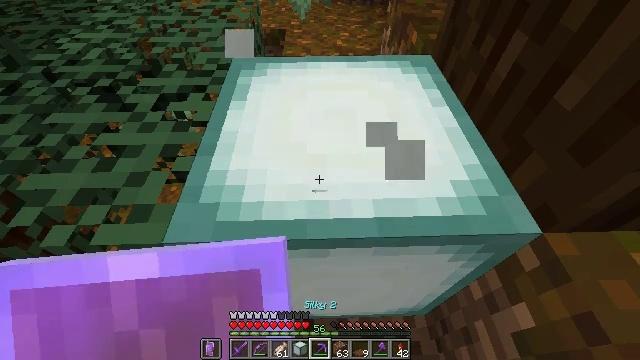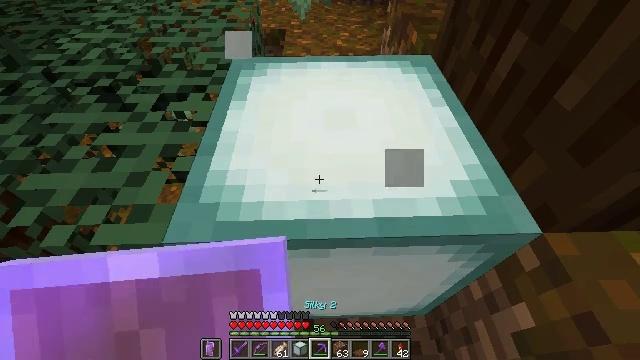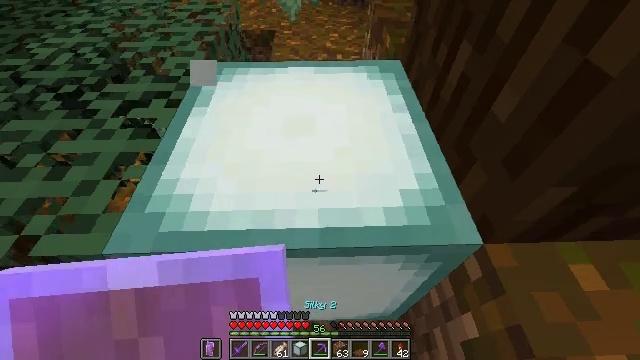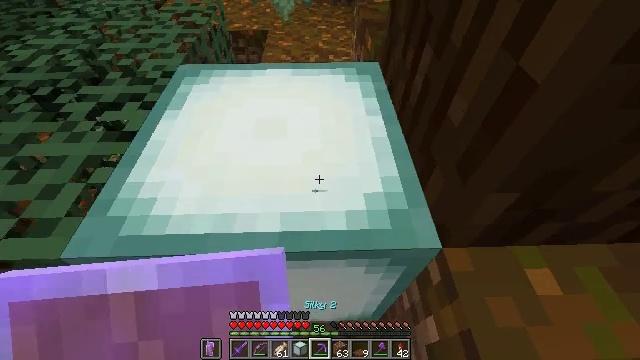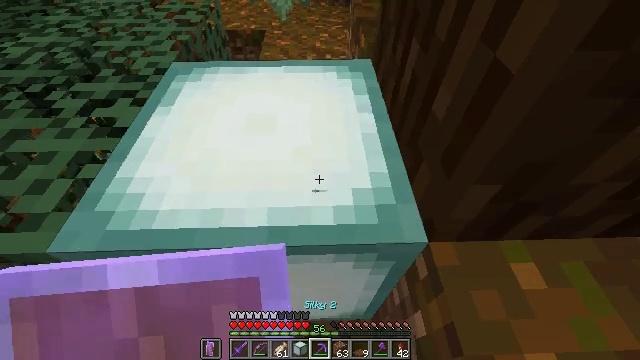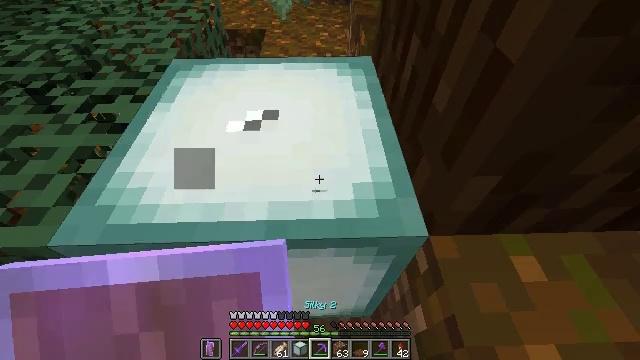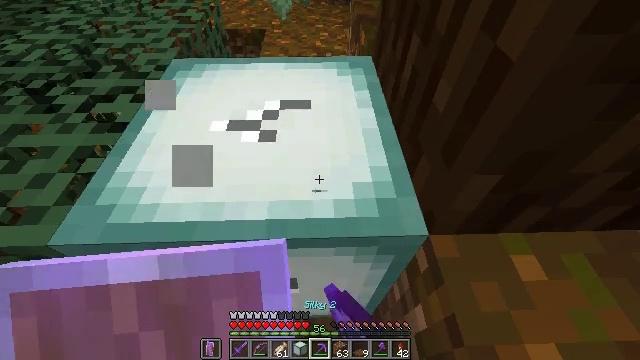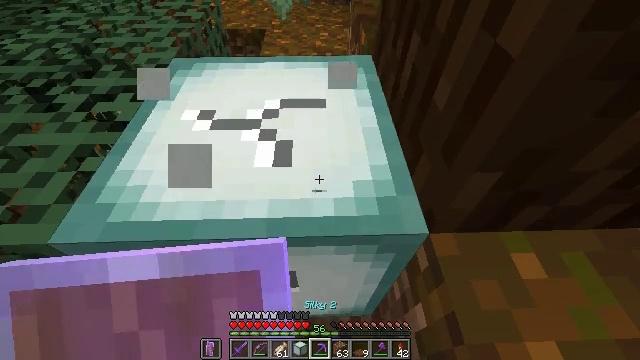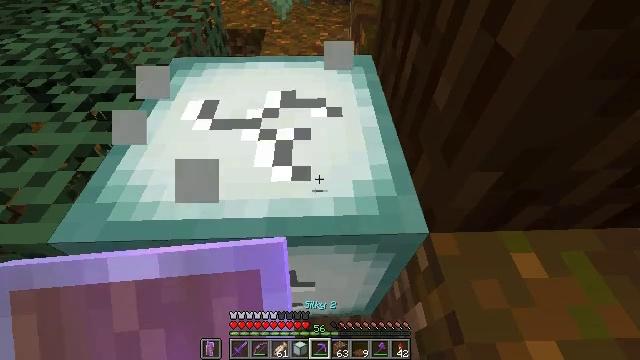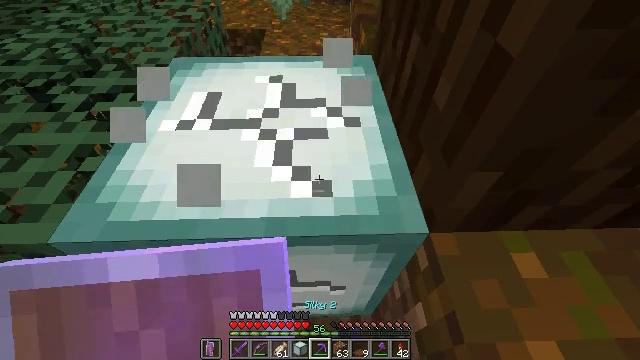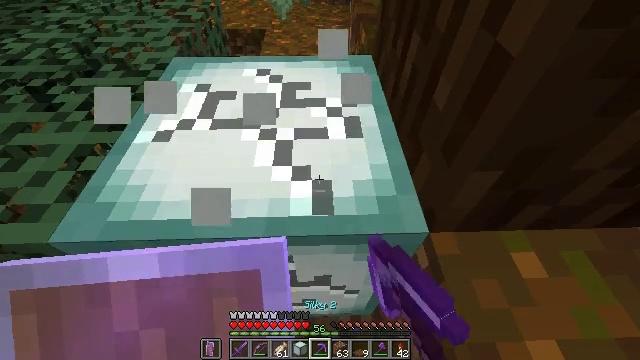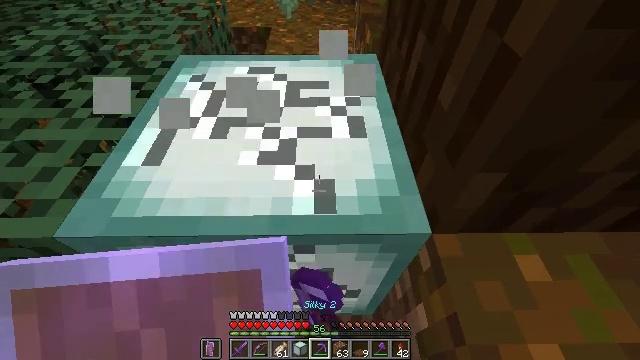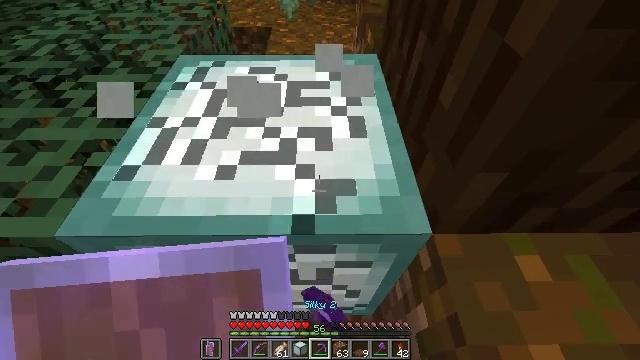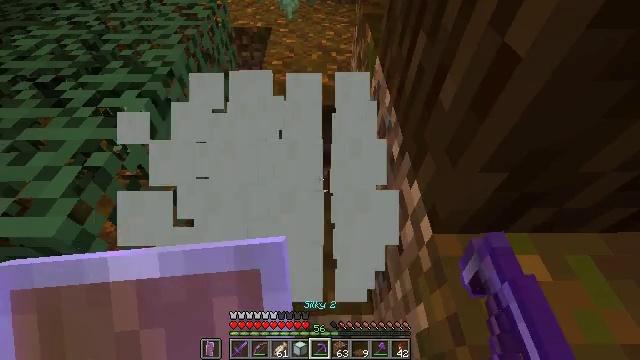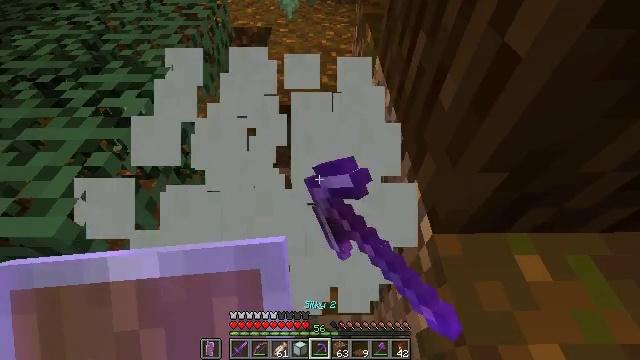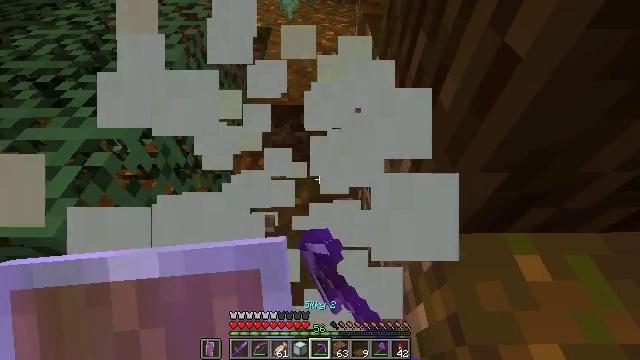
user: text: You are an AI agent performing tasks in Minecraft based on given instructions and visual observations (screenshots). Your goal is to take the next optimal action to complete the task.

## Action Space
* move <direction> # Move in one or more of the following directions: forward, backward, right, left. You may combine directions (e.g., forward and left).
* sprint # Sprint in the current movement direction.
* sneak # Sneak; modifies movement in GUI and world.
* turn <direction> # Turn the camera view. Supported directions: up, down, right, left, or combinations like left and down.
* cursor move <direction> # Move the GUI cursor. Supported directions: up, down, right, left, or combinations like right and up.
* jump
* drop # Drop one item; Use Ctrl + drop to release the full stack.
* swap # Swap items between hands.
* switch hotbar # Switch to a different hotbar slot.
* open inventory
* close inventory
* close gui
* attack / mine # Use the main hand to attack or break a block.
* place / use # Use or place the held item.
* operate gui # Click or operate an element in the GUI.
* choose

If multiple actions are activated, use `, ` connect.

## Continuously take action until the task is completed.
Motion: motion action
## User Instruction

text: Attack the sea lantern to retrieve it.
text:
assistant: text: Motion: move right
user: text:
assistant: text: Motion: move right
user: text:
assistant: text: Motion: move right
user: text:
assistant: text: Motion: move right
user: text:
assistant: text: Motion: attack / mine
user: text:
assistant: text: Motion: attack / mine
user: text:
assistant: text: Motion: attack / mine
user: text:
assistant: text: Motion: attack / mine
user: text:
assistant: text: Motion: attack / mine
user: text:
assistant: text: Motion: attack / mine
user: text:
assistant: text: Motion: turn left, attack / mine
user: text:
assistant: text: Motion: attack / mine
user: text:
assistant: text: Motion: attack / mine
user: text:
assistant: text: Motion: attack / mine
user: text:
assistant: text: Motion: attack / mine
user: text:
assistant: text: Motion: no_op
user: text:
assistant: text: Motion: no_op
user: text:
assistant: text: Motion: no_op